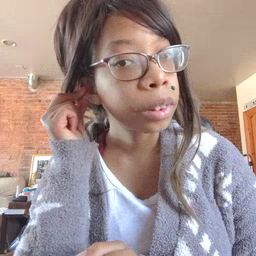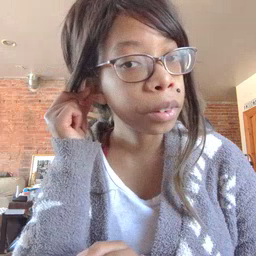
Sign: ear